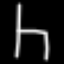
Label: chair